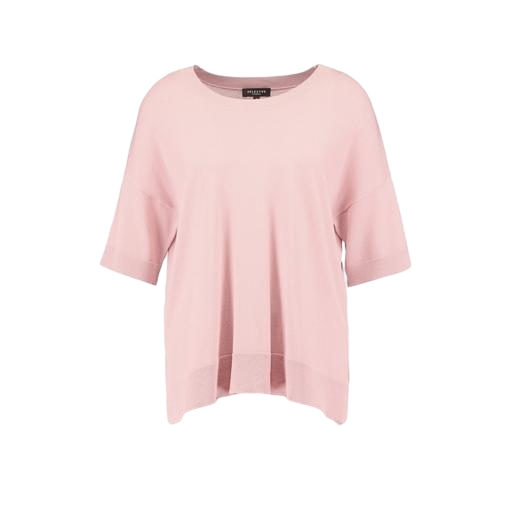
loose fit t-shirt, pink half-sleeve top, boxy fit t-shirt, white background